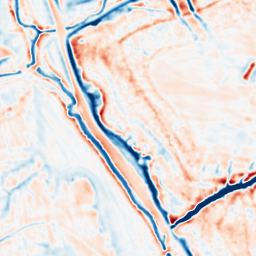
Category: multiscale
Decomposition family: dog_multiscale
Decomposition parameters: sigma_ratio: 1.6
n_scales: 3
base_sigma: 1
Upsampling method: bicubic_3x
Upsampling parameters: scale: 3
Upsampling scale: 3